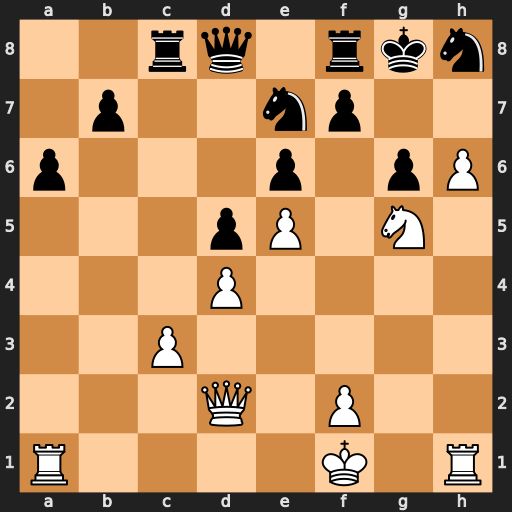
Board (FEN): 2rq1rkn/1p2np2/p3p1pP/3pP1N1/3P4/2P5/3Q1P2/R4K1R
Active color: w
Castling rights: -
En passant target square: -
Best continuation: Ne4 Nf5 Nf6+